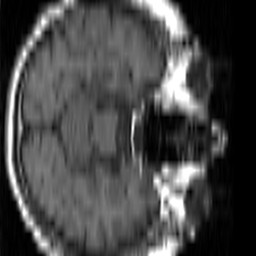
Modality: T1w
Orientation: axial
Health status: ill
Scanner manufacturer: siemens
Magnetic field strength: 1.5 T
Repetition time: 0.4 s
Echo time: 0.014 s